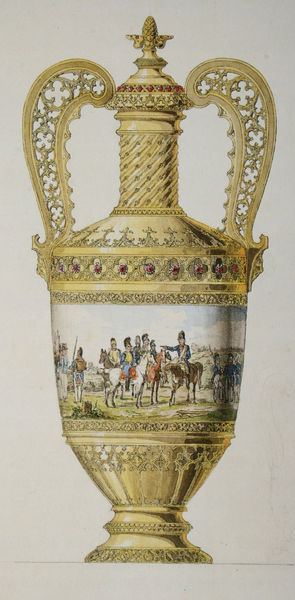
Titel: Entwurf für eine Prunkvase
Künstler: Friedrich von Gärtner
Standort: München
Institution: Architekturmuseum der Technischen Universität
Schlagwörter: blau, fuß, gemälde, himmel, weiß, wolken, grün, landschaft, menschen, hut, schmuck, skizze, zeichnung, rot, wiese, gespräch, malerei, ornament, band, barock, sockel, bild, hals, boden, gold, edelsteine, pferd, pferde, reiter, rund, amphore, henkel, keramik, krug, ranken, vase, rast, krieg, schlacht, lanze, soldaten, verzierung, bronze, bemalt, photographie, griff, deckel, gefäß, messing, porzellan, vergoldet, kreuz, symmetrisch, halt, uniform, waffen, soldat, napoleon, entwurf, armee, darstellung, heer, schimmel, griffe, edelstein, ehre, pokal, bemalung, ornamentik, szenen, fassung, deckelvase, klassizistisch, shcmuck, inhalt, bajonette, teire, rubine, ziselierung, flaschenhals, pinienzapfen, eckel, juwelen, deceklvase, haöt, maßwerl, ornamnent